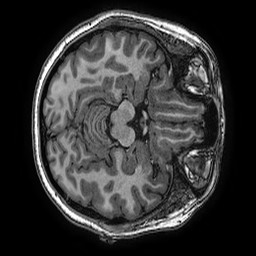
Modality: T1w
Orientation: axial
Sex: female
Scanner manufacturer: ge
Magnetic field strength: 3 T
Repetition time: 0.0077 s
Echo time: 0.003436 s